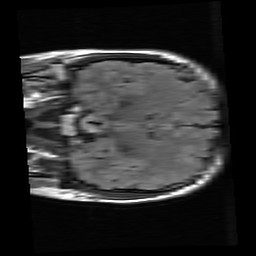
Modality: FLAIR
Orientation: coronal
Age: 28
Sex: male
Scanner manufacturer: ge
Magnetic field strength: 3 T
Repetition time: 9 s
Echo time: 0.1257 s